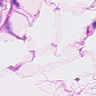
Metastatic tissue present: no